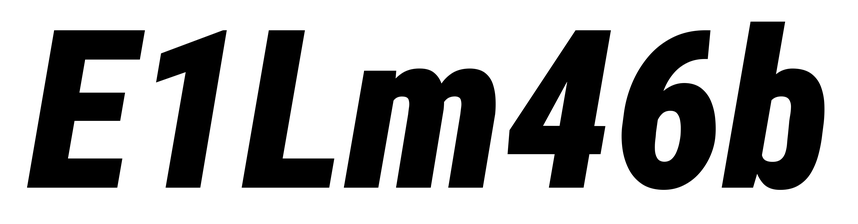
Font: Roboto-Italic_Condensed_Black_Italic